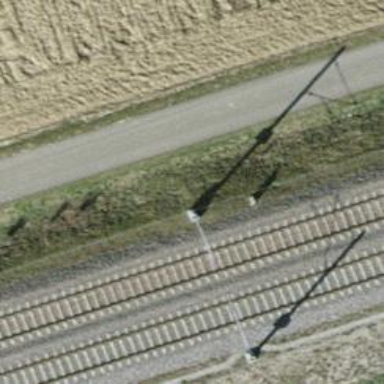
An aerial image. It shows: Railway milestone.